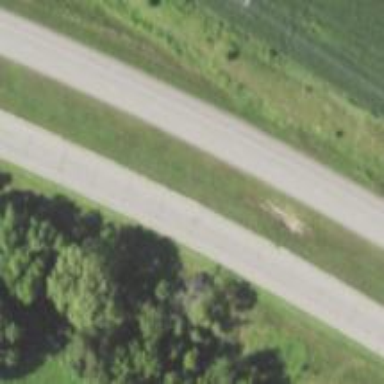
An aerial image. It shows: This image shows trunk highway that functions as expressway.